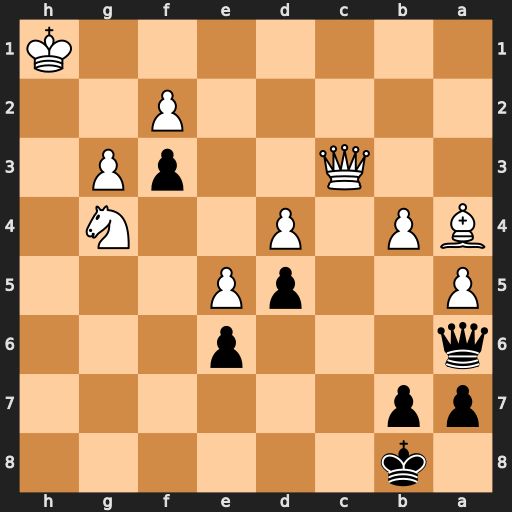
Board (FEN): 1k6/pp6/q3p3/P2pP3/BP1P2N1/2Q2pP1/5P2/7K
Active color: b
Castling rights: -
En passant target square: -
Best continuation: Qf1+ Kh2 Qg2#